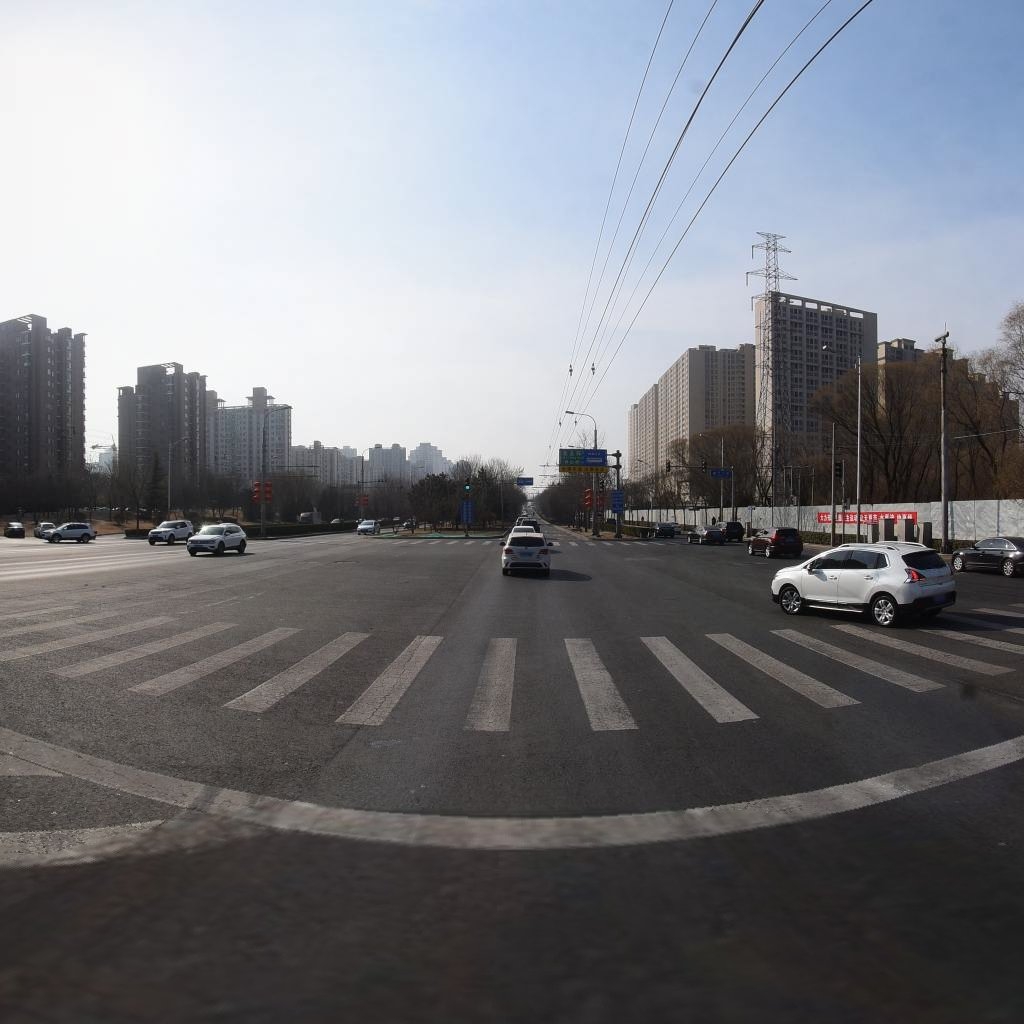
Region: Chaoyang
Road damage annotations: manhole cover, longitudinal crack